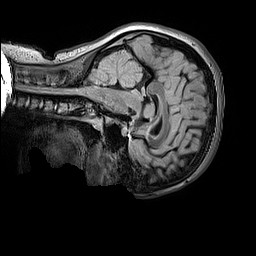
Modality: FLAIR
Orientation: sagittal
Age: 12
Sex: female
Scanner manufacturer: siemens
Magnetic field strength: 3 T
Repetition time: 5 s
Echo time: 0.388 s